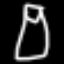
Label: pencil